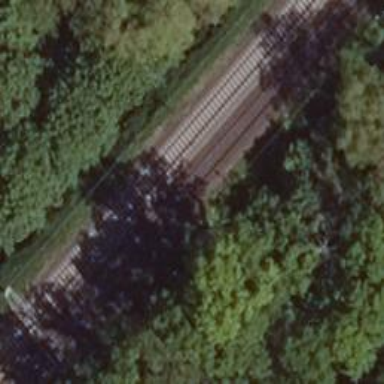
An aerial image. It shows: Railway track with contact line for electrification.